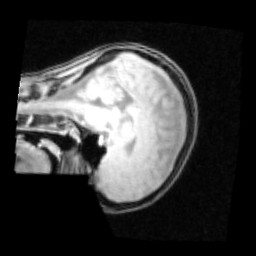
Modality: PDw
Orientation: sagittal
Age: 22
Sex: female
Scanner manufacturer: siemens
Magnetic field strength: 3 T
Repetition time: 0.25 s
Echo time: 0.00103 s